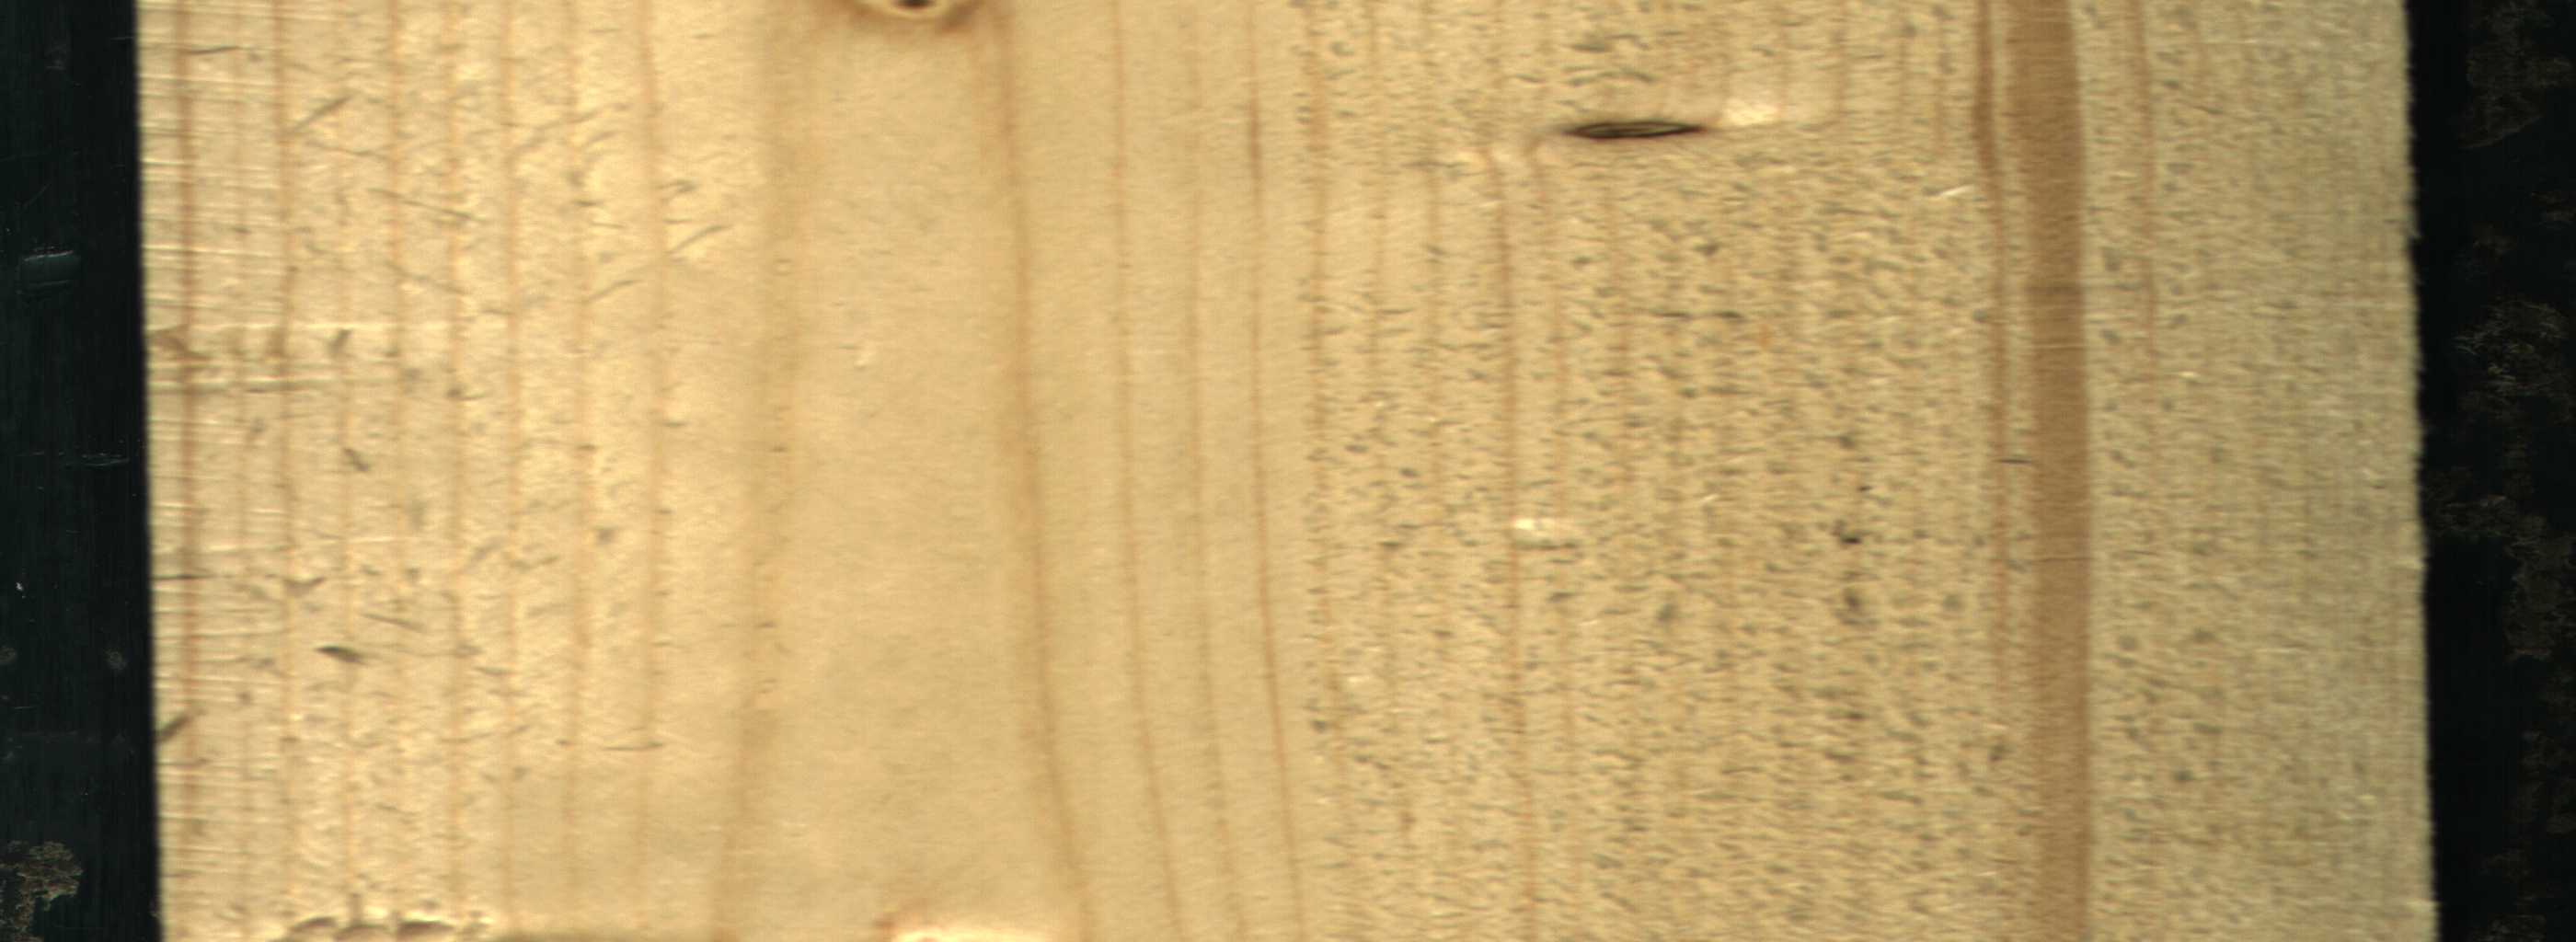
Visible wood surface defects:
Quartzity
Dead_Knot
Dead_Knot